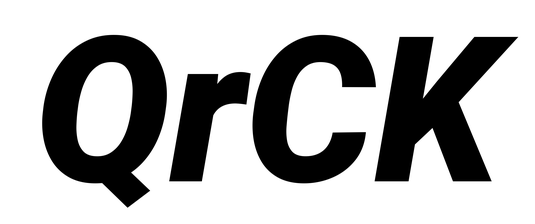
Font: Roboto-Italic_Black_Italic